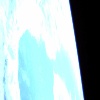
Label: sunburn